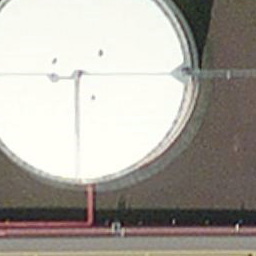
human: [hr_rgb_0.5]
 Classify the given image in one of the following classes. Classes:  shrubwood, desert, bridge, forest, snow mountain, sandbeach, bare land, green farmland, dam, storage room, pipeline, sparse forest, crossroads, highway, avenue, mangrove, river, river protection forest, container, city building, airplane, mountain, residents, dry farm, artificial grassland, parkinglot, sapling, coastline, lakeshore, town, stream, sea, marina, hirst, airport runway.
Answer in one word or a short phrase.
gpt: storage room